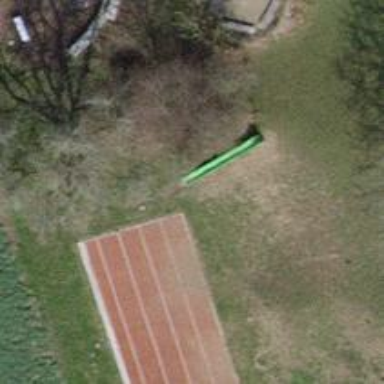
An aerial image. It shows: Track made of tartan material in leisure land area.